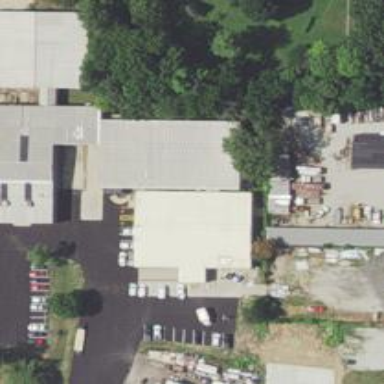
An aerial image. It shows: Commercial building.